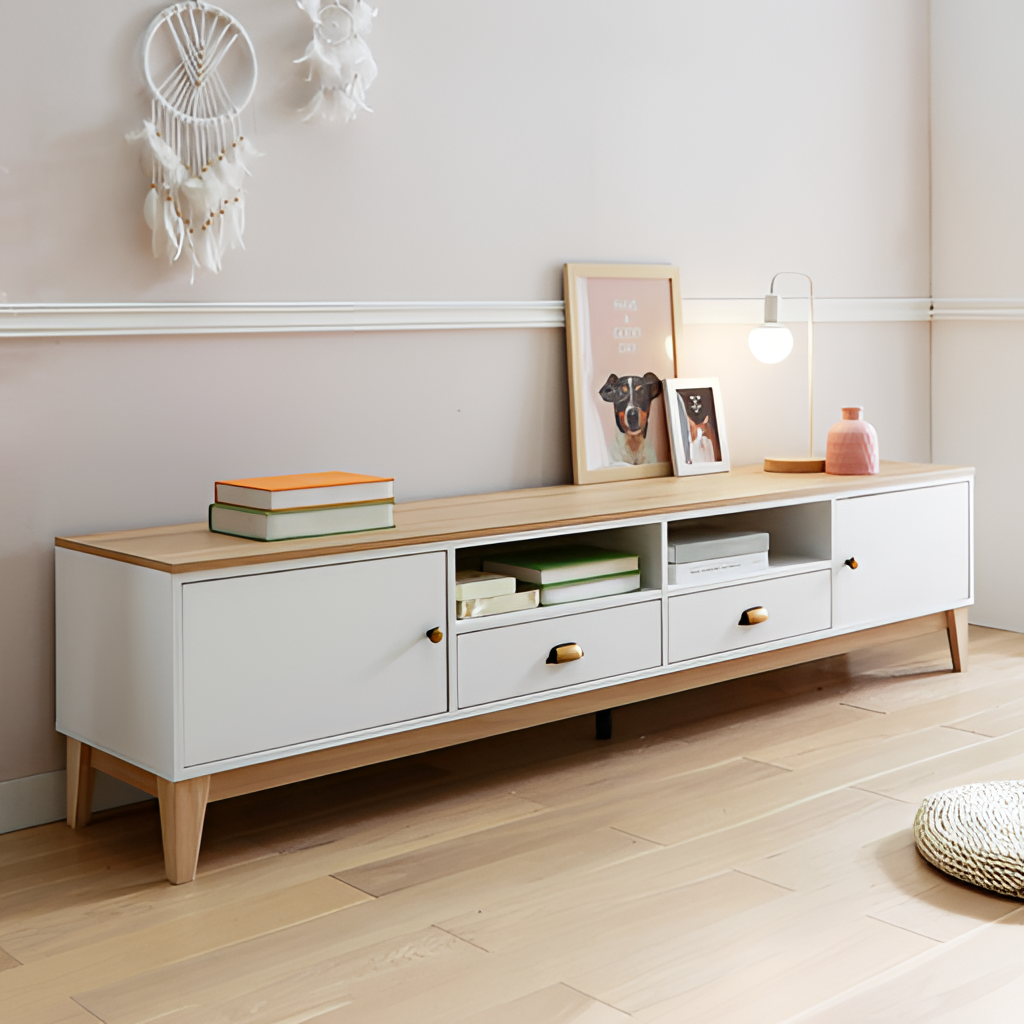
living room, wood media console, wood flooring, with plank pattern, contemporary, cream paint wallpaper, with solid pattern